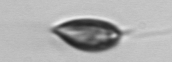
Label: Prorocentrum_triestinum